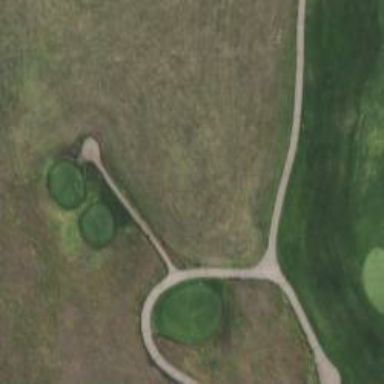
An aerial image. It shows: Pathway for golfing.